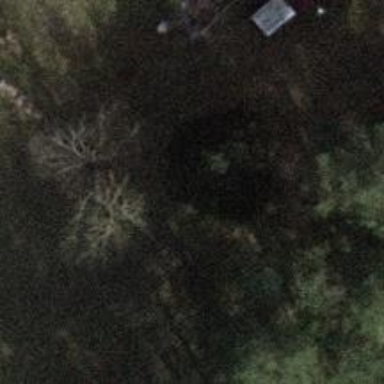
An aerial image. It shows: Evergreen needle-leaved tree.